Question: I am adding some qunit test cases for a module. Few of the test cases have sync processes which I am using the standard 'stop()' and 'start()' as per docs.
My questions is, isn't the fact that the extra 1 second from 'setTimeout(function () { start();}, 1000);' is added to the runtime of the test run, making the results in accurate?
I am a little not satisfied that +1000ms is added to the runtime as outside of the testsuite, inside the real app that uses that module that process completes without the 1000ms added here to carry out the test.
So when I pass this interface to less technical tester I have to explain in the title of the test to subtract that 1000 from that test before adding them up or whatever to calculate overall speed etc. [I basically want a way to have that extra timeout removed from the results automatically]

Module code below:
'''
define("tests/admin.connections.tests", ["mods/admin.connections", "datacontext"], function (connections, datacontext) {
module("ADMIN PAGE CONNECTION LIST MODULE", {
setup: function () {
//ok(true, "once extra assert per test for Search Modules");
}
});
test('Module is available?', function () {
equal(_.isUndefined(connections), false, "connections js module exists");
equal(_.isObject(connections), true, "connections js module is valid object");
});
test('HTML and CSS loading correctly? [Subtract 1 second from time to get the real time lapsed]', function () {
function testHtml(html) {
var d = document.createElement('htmlTestDiv');
d.innerHTML = html;
return d.innerHTML.replace(/\s+/g, ' ');;
}
stop();
$.get('http://media.concepglobal.com/cbaddons/templates/connections.html', function (data) {
equal(testHtml(connections.html), data.replace(/\s+/g, ' '), 'Html of the module was correctly loaded');
});
$.get('http://media.concepglobal.com/cbaddons/styles/connections.css', function (data) {
equal(testHtml(connections.css), data.replace(/\s+/g, ' '), 'CSS of the module was correctly loaded');
});
setTimeout(function () { start();}, 1000);
});
test('getConnectionsByUserId Async Method [Subtract 1 second from time to get the real time lapsed]', function () {
function getConnectionsByUserId(successCallback) {
amplify.request("getConnectionsByUserId", { uid: '0' }, function (data) {
connections.userConnectionsCallback(data);
successCallback();
});
}
stop();
getConnectionsByUserId(function () {
var connectionsReturnedData = connections.connectionListViewModel.connections();
expect(2);
ok(_.isArray(connectionsReturnedData), 'Valid array has been returned for connections: ' + connectionsReturnedData);
equal(connectionsReturnedData[0].type(), "sitecore", 'First returned object has a type property of "' + connectionsReturnedData[0].type() + '" and we expected it to be "sitecore"');
});
setTimeout(function () { start(); }, 1000);
});
});
'''
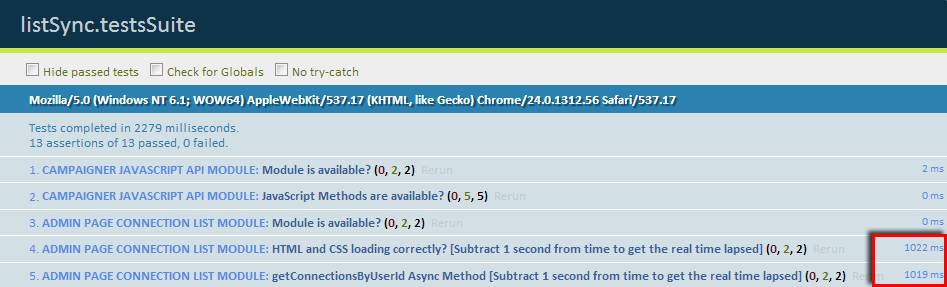
Answer: QUnit saves the currently running test in 'QUnit.config.current', this allows you to change the test during it's execution.
What you probably want is to reset the timer of the test after the timeout.
I created a little example to show what I mean (<URL>:
'''
asyncTest("Long running test with 2s timeout", function () {
expect(1);
ok(true);
setTimeout(function () {
QUnit.config.current.started = +new Date();
start();
}, 2000);
});
'''
Like that the timer is reset once the timeout is over. This results in more accurate runtime in terms of what is executed. Now only the total time shows how much time was actually used to run all tests.